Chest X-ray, AP view. Patient: 78 years old, sex M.
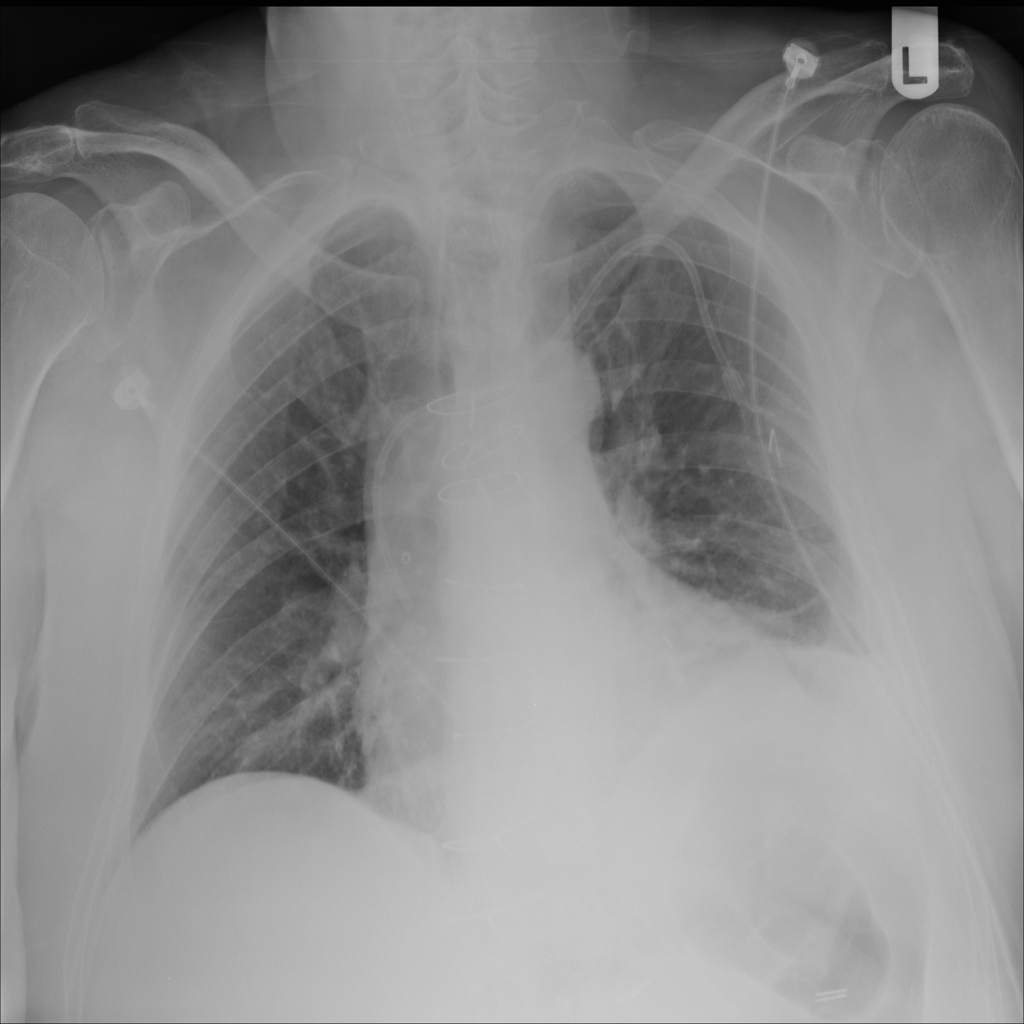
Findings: Atelectasis, Effusion